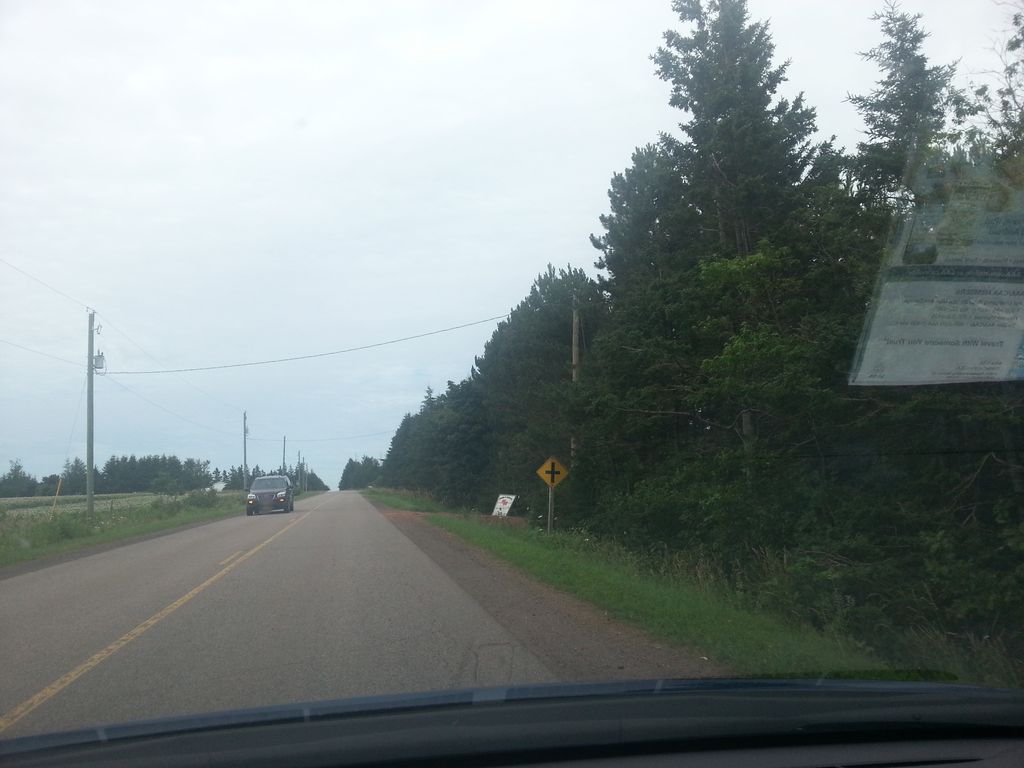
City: charlottetown